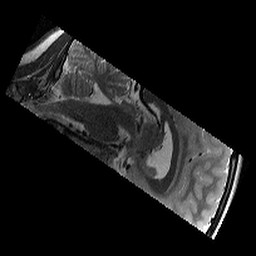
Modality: T2w
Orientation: sagittal
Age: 10
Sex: male
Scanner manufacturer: siemens
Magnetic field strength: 3 T
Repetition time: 9.23 s
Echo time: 0.067 s